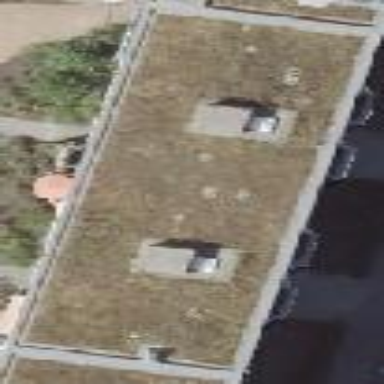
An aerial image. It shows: Apartment building with flat roof.